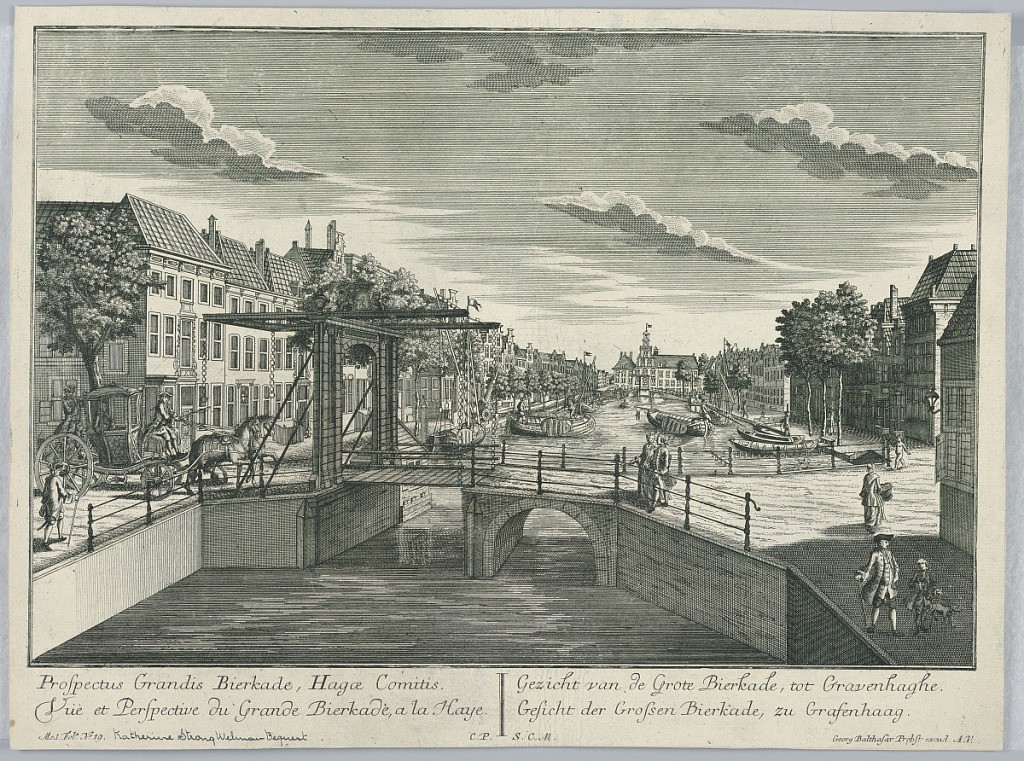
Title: Peep-show, View of the Great Bierkade, The Hague
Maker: Georg Balthasar Probst, German, 1732 - 1801
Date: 1732-1801
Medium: Engraving on paper
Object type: Print
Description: View of The Great Bierkade, The Hague